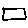
Label: square